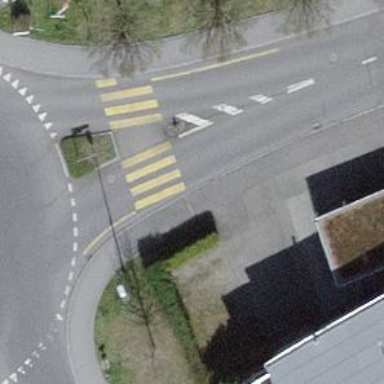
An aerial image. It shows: Footway on traffic island with asphalt surface.